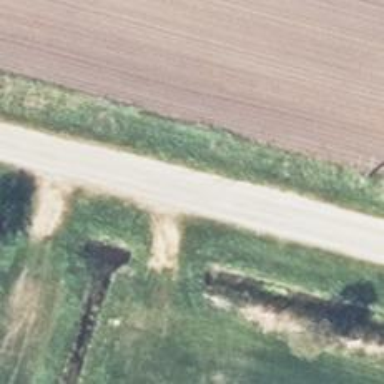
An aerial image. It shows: Track road with bridge.